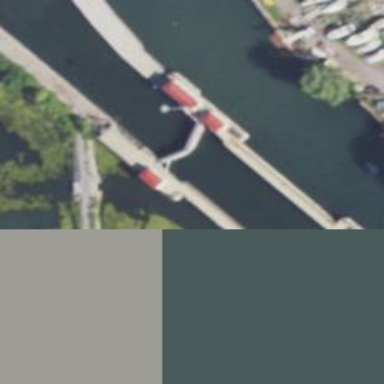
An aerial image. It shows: Lock gate along waterway.